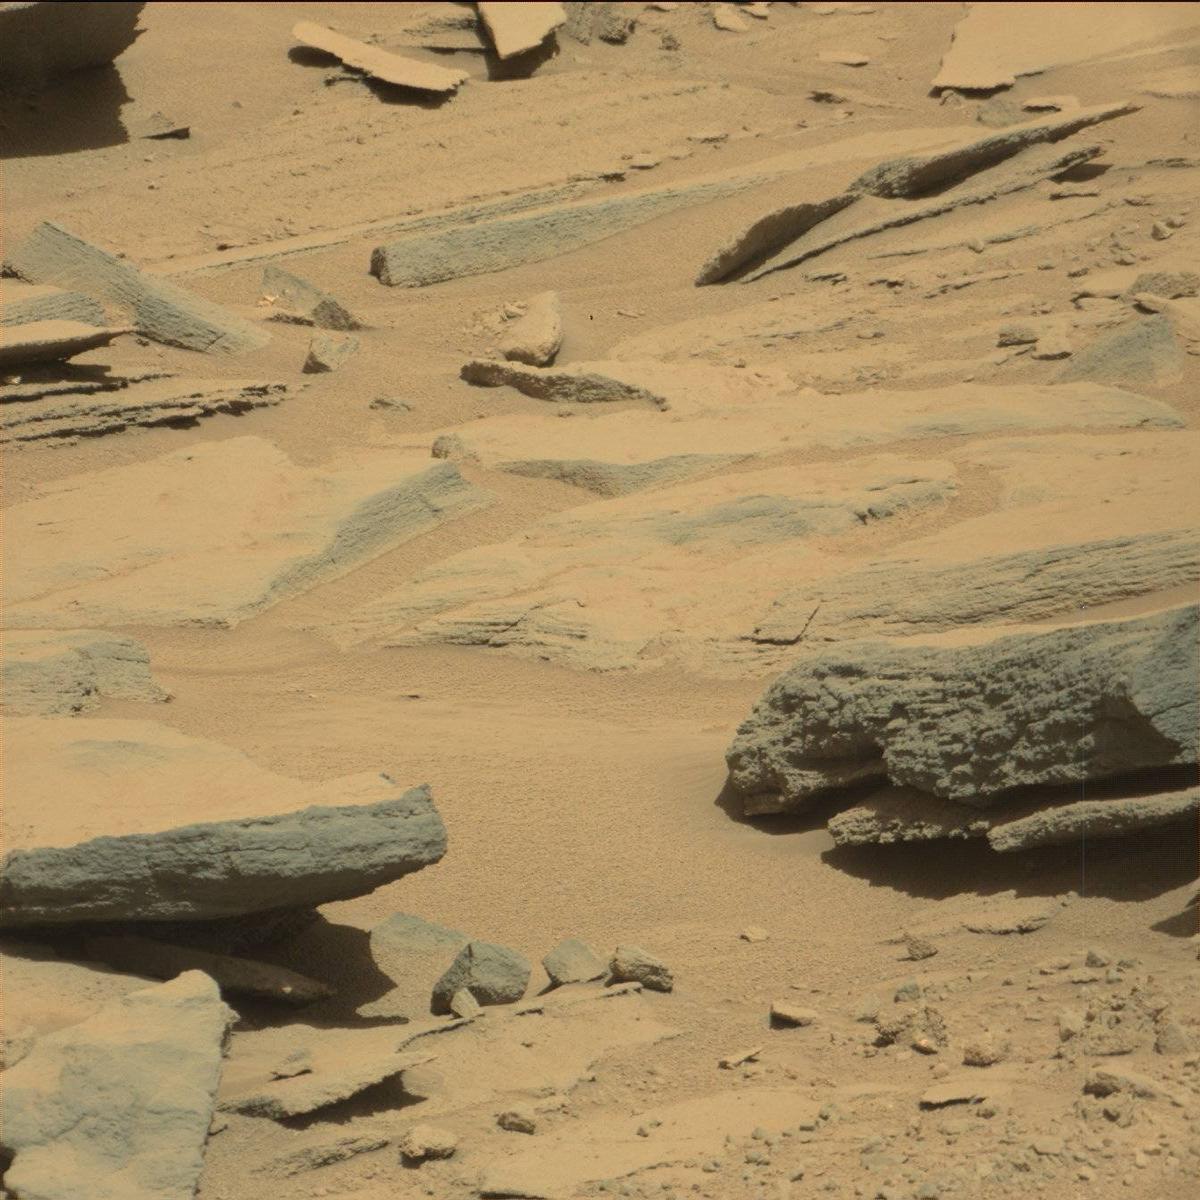
Terrain classes present: Bedrock, Rock, Sand / Soil